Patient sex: M
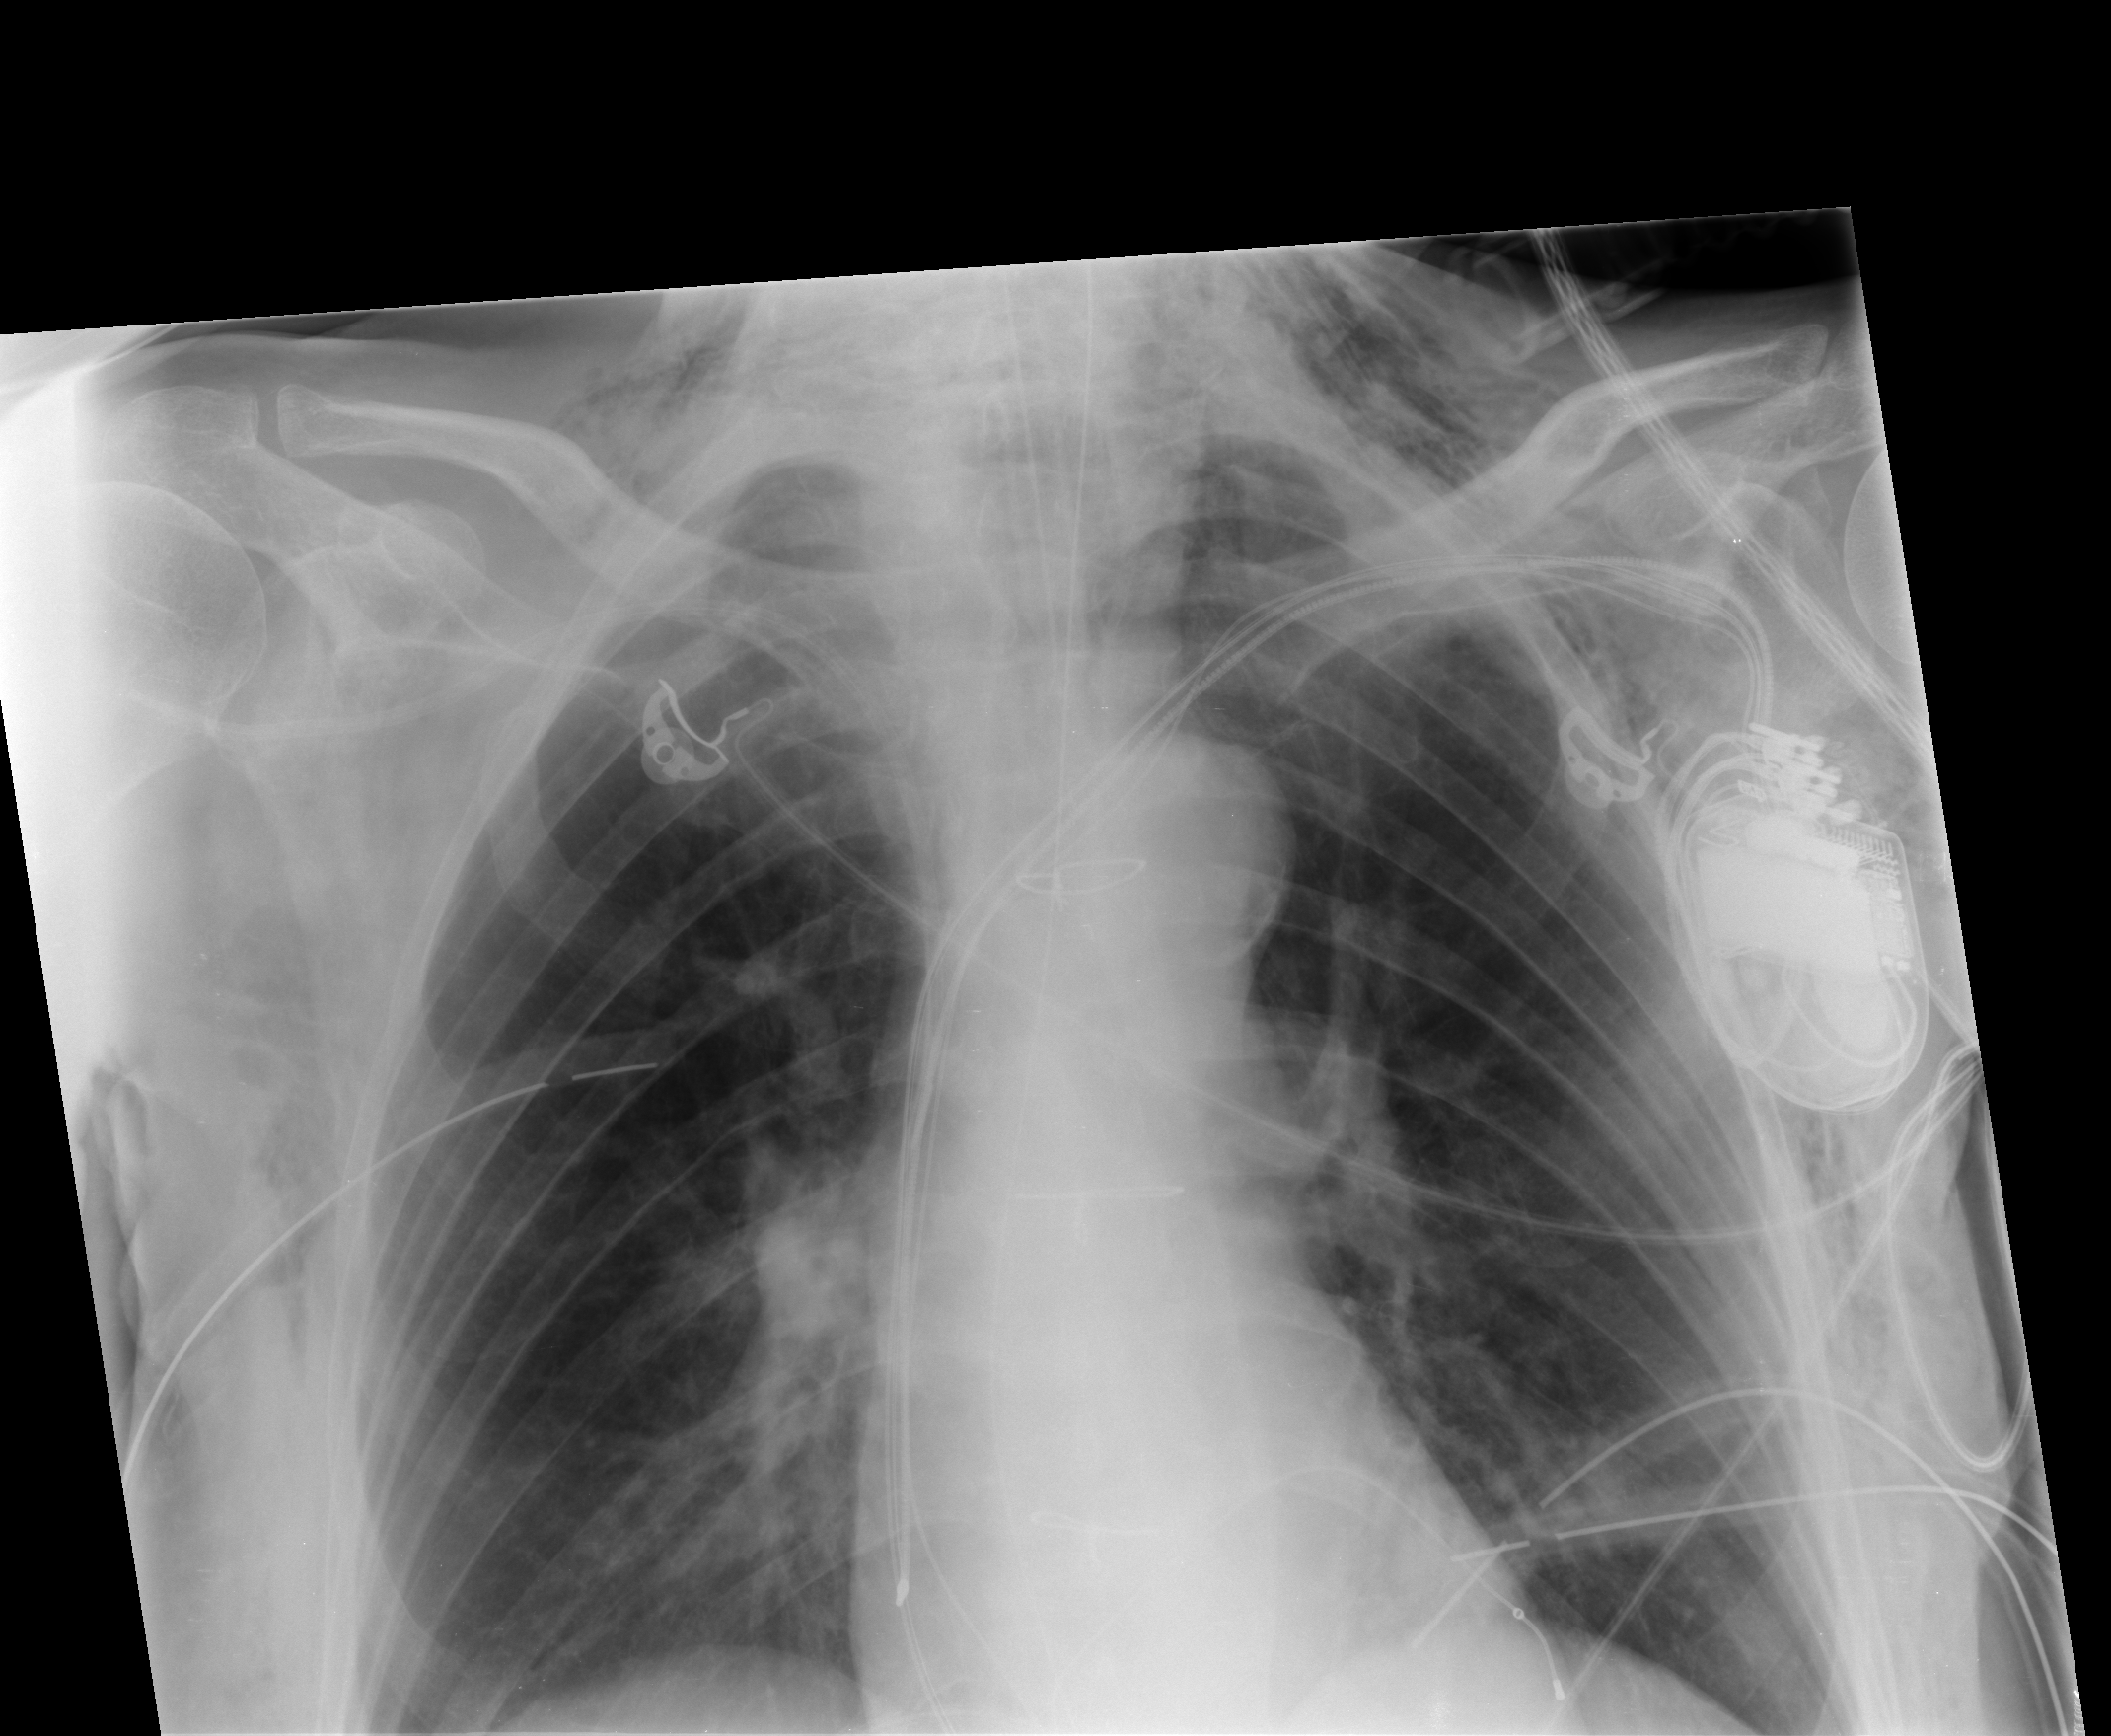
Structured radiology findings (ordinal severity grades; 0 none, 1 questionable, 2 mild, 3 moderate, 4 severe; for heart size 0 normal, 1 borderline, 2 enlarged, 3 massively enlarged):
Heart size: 0
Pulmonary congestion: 0
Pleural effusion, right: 0
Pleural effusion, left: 0
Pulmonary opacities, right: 0
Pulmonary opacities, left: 0
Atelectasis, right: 2
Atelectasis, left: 2